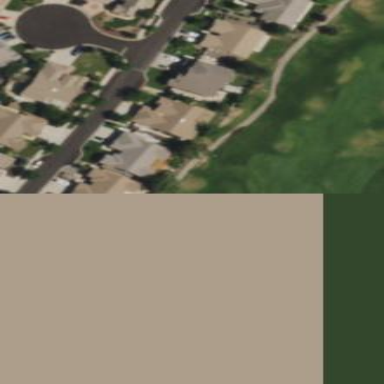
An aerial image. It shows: Golf fairway surrounded by grass.